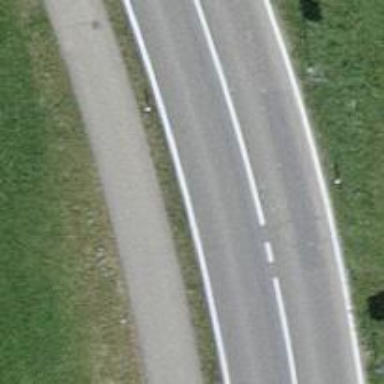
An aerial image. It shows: Asphalt cycleway.